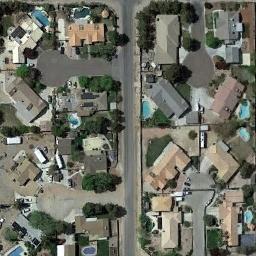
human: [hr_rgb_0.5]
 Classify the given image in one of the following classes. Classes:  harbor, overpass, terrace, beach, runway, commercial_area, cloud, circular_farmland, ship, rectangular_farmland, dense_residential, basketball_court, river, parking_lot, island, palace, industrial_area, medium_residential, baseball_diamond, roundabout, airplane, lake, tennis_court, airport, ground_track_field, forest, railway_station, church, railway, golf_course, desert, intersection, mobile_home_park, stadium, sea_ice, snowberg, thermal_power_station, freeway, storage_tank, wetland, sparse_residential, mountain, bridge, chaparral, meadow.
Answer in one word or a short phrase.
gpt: medium_residential